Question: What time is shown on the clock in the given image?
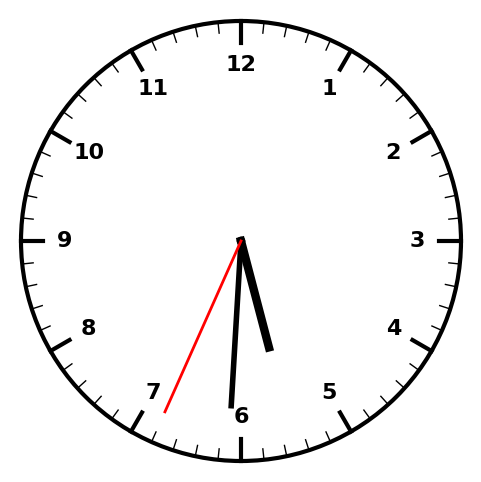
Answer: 05:30:34